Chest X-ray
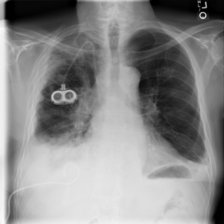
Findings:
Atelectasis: negative
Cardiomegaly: negative
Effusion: negative
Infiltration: negative
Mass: positive
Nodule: negative
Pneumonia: negative
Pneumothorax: negative
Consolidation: negative
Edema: negative
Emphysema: negative
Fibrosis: negative
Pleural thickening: negative
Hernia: negative